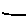
Label: line